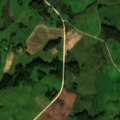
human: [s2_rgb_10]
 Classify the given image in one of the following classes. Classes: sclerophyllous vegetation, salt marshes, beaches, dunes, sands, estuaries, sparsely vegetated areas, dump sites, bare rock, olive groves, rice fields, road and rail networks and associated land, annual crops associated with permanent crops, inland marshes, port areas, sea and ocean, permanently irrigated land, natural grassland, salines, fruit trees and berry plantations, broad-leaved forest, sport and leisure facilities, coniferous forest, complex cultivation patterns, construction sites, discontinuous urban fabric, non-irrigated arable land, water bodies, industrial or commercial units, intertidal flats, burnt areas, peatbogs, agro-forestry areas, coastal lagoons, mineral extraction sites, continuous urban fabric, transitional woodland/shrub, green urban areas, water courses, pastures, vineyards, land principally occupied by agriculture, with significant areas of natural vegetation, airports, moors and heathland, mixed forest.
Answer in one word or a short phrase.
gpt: non-irrigated arable land, pastures, land principally occupied by agriculture, with significant areas of natural vegetation